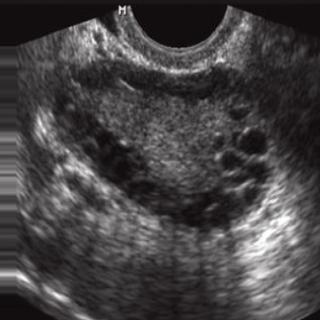
Label: infected